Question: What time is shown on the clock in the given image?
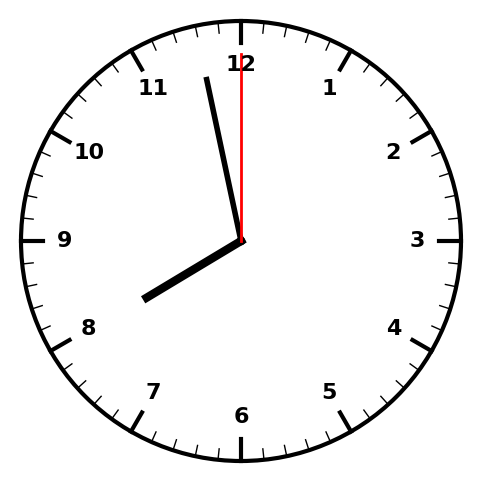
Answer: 07:58:00